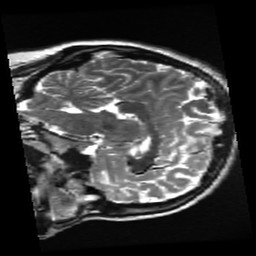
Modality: T2w
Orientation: sagittal
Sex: female
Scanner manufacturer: ge
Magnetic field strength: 3 T
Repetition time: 5 s
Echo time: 0.1017 s